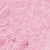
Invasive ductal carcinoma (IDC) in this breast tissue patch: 0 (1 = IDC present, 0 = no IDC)